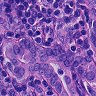
Metastatic tissue present: yes